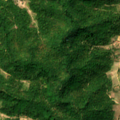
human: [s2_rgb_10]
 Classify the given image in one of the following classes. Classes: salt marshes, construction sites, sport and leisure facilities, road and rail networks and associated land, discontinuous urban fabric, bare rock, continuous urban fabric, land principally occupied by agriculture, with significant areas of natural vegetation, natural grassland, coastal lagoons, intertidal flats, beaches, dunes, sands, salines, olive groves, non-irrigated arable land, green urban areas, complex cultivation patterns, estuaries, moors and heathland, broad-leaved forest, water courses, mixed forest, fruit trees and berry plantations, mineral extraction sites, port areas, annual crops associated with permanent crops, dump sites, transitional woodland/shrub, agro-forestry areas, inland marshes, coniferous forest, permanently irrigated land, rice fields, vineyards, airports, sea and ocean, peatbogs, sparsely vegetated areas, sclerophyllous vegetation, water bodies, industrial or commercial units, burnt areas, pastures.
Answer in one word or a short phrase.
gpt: land principally occupied by agriculture, with significant areas of natural vegetation, broad-leaved forest